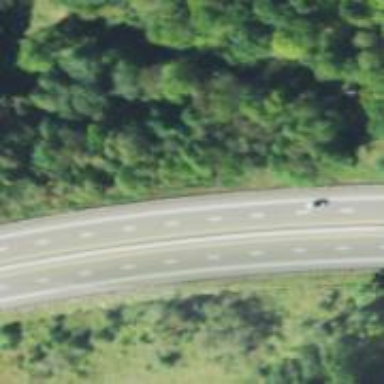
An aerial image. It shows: Trunk highway with expressway features.